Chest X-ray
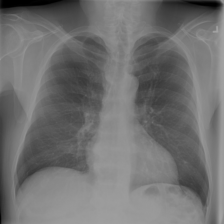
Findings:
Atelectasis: negative
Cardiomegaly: negative
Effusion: negative
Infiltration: negative
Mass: negative
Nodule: negative
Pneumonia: negative
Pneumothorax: negative
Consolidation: negative
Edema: negative
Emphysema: negative
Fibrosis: negative
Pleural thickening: negative
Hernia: negative